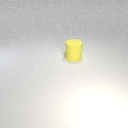
large yellow rubber cylinder